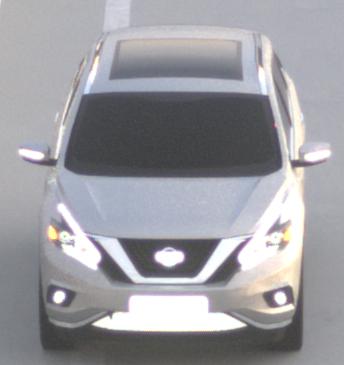
Make: Nissan
Model: Murano
Detailed model: Gen. 3 Z52
Model produced from: 2015
Doors: 5
Color: white
Road condition: dry road
Daytime: sunrise or sunset
Contrast: low contrast